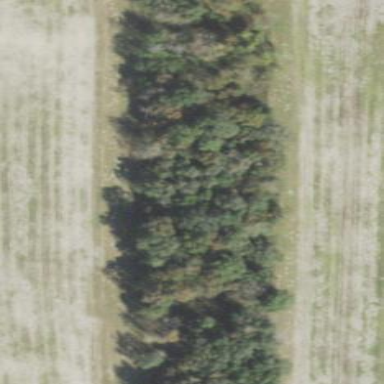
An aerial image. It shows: Mixed leaf woodland.